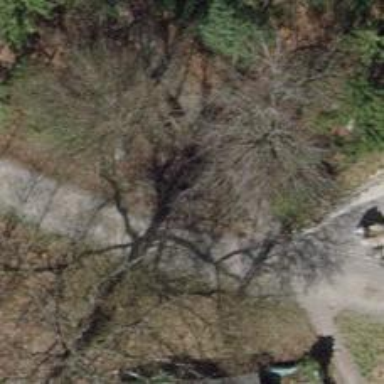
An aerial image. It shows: Bench.